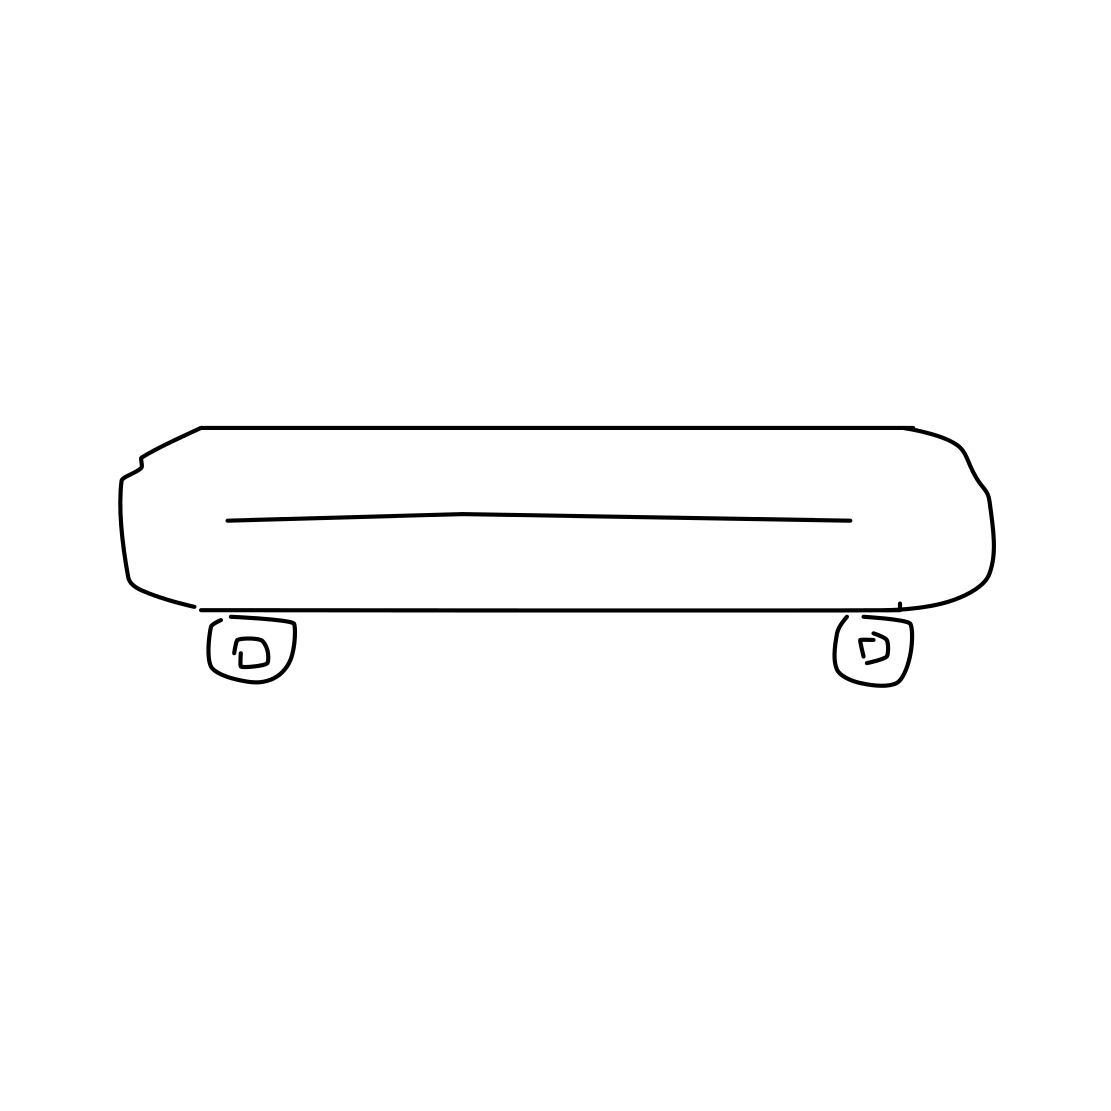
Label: skateboard